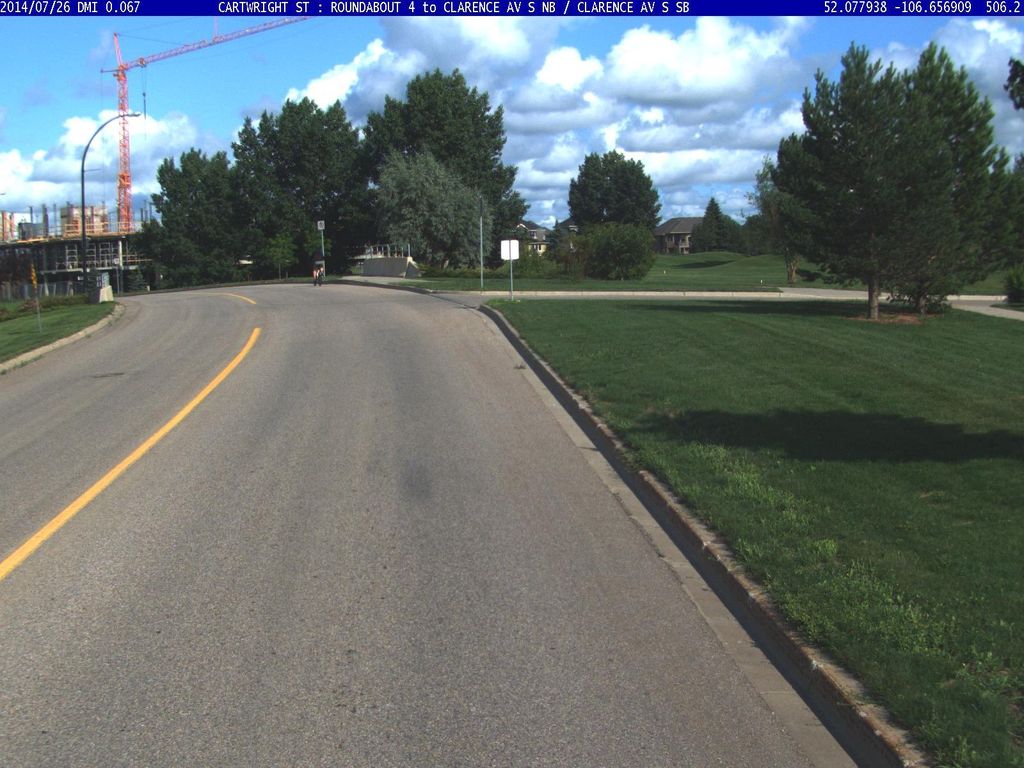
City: saskatoon